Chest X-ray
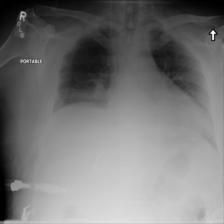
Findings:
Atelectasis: negative
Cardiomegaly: negative
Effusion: negative
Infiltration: negative
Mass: negative
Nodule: negative
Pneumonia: negative
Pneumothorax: negative
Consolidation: negative
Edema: negative
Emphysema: negative
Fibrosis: negative
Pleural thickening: negative
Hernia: negative